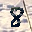
Label: 8